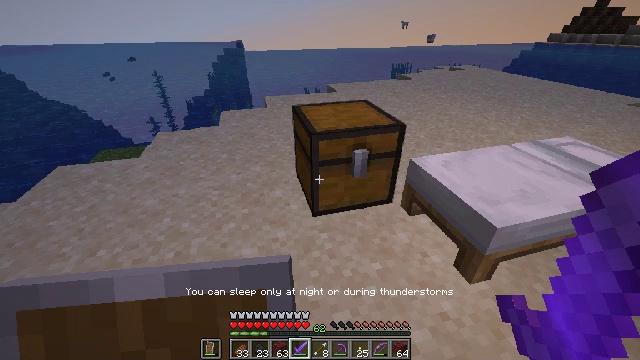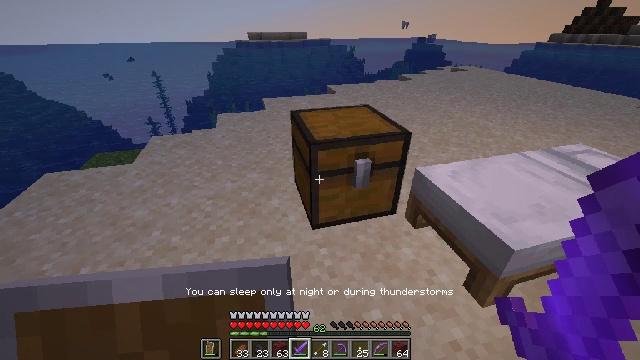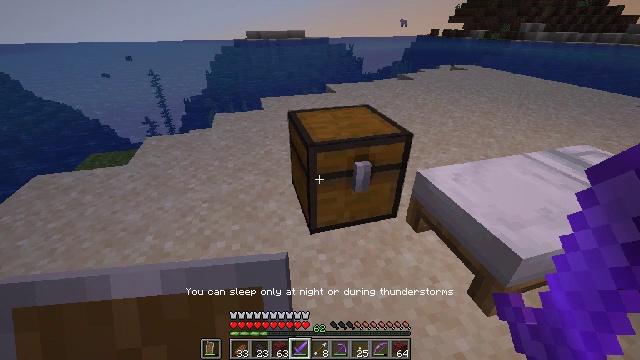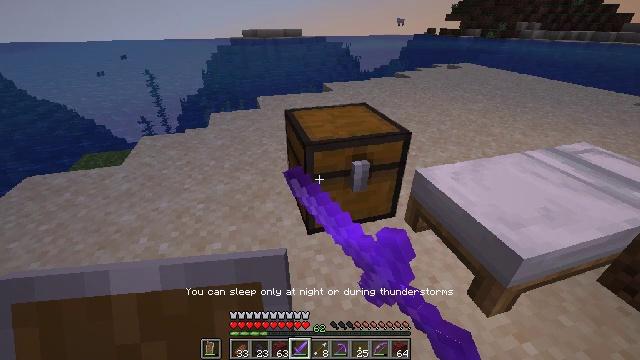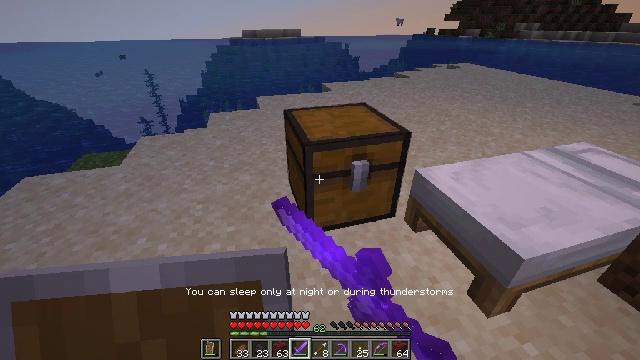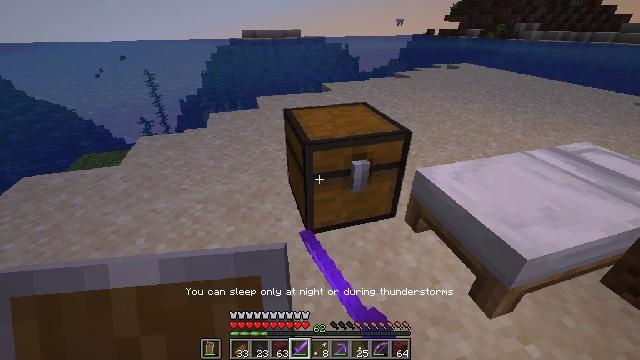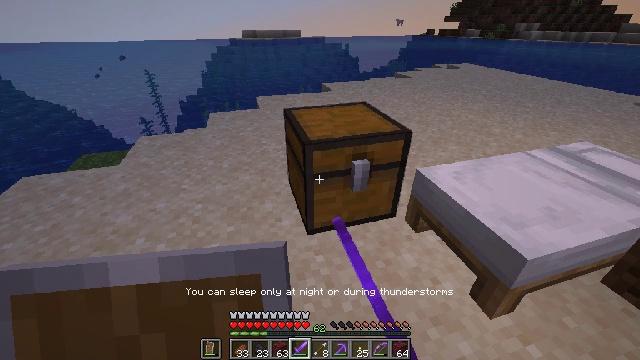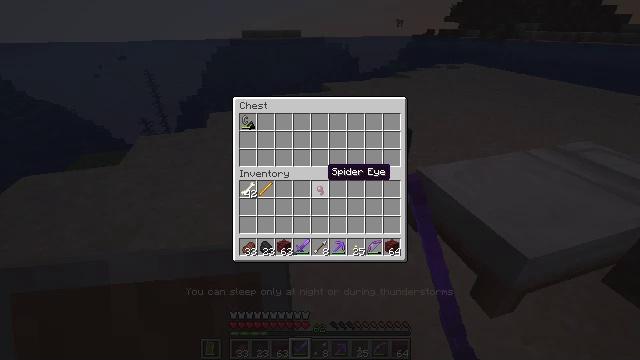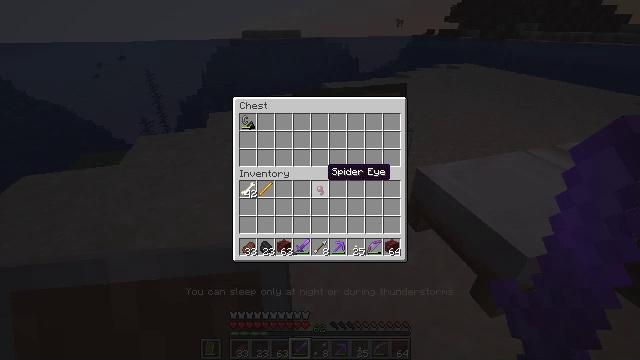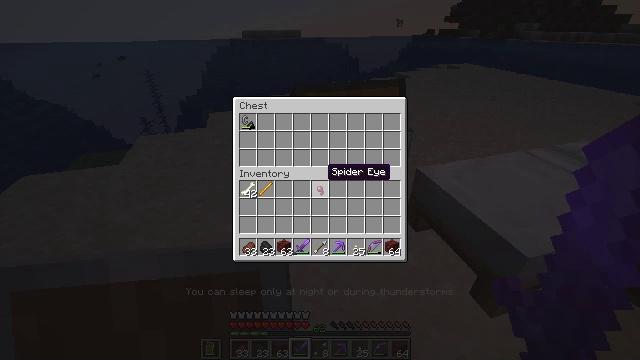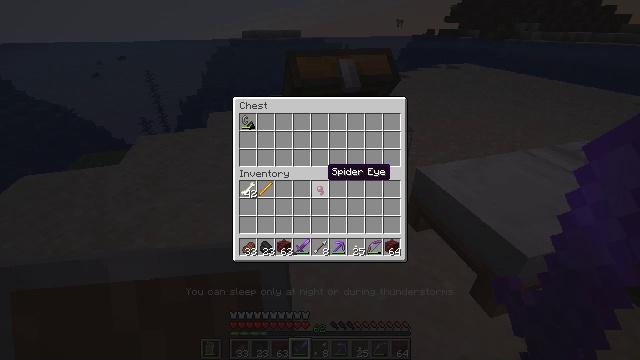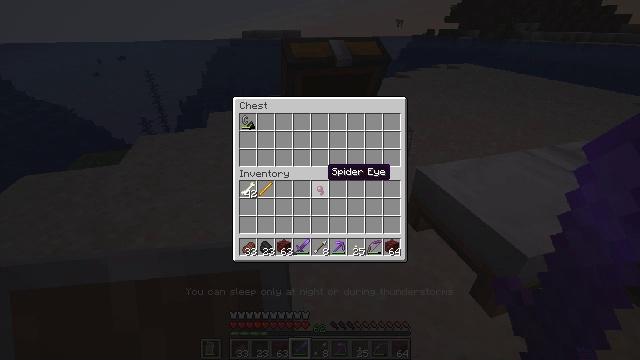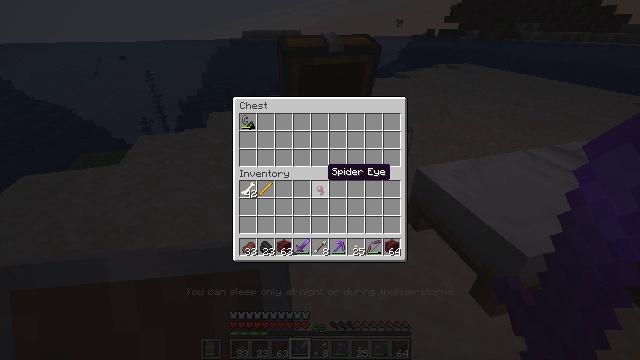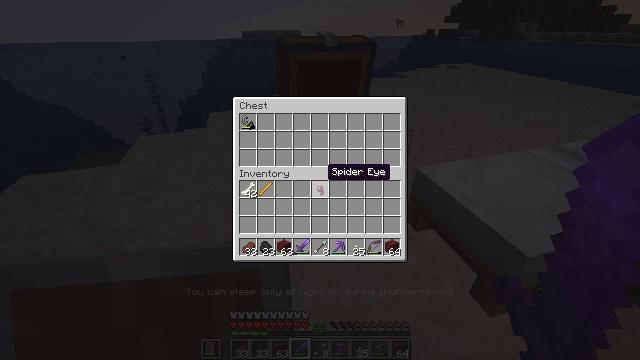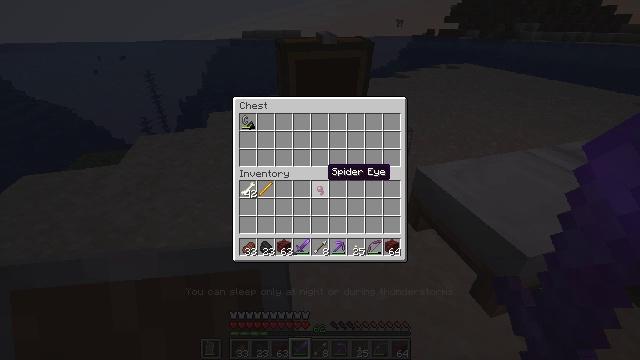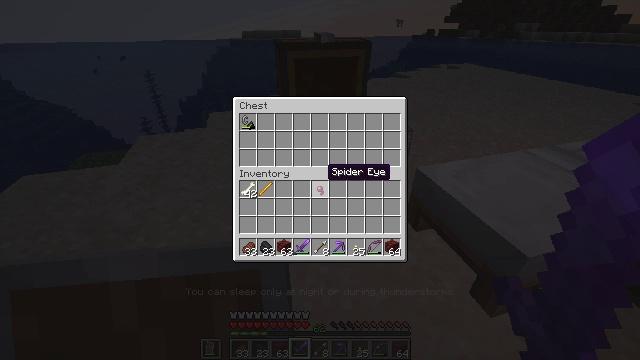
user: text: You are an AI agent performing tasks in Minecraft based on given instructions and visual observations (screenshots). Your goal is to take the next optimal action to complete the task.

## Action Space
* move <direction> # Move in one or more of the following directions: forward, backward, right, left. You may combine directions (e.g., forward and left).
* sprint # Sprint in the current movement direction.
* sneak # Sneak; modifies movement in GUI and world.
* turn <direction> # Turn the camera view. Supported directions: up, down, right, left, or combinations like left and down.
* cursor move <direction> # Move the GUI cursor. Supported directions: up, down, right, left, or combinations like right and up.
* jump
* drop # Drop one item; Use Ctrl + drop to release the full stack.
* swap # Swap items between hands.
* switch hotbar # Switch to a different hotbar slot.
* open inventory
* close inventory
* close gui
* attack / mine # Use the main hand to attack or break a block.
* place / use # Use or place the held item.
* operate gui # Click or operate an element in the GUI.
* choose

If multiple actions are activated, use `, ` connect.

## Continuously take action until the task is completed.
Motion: motion action
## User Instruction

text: Combine the necessary materials to craft an ender eye.
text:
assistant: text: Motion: no_op
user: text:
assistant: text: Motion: use / place
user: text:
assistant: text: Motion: use / place
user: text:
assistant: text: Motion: use / place
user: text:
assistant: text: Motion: no_op
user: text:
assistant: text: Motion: no_op
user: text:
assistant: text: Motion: no_op
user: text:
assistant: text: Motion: no_op
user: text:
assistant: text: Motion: no_op
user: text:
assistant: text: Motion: no_op
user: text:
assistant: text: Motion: no_op
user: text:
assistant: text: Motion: no_op
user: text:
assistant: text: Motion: no_op
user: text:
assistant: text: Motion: no_op
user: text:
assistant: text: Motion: no_op
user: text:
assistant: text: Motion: open inventory
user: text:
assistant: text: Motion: open inventory
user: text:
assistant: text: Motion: turn right
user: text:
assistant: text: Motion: turn right
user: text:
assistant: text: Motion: turn right
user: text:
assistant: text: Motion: turn right
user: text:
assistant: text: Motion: turn right
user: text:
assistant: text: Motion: turn right
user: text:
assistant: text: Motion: turn right and up
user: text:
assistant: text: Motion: turn right and up
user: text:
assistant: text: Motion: move forward, turn right
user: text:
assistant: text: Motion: move forward, turn right
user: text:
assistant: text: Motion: move forward
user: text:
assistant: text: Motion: no_op
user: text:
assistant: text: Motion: turn left